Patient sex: F
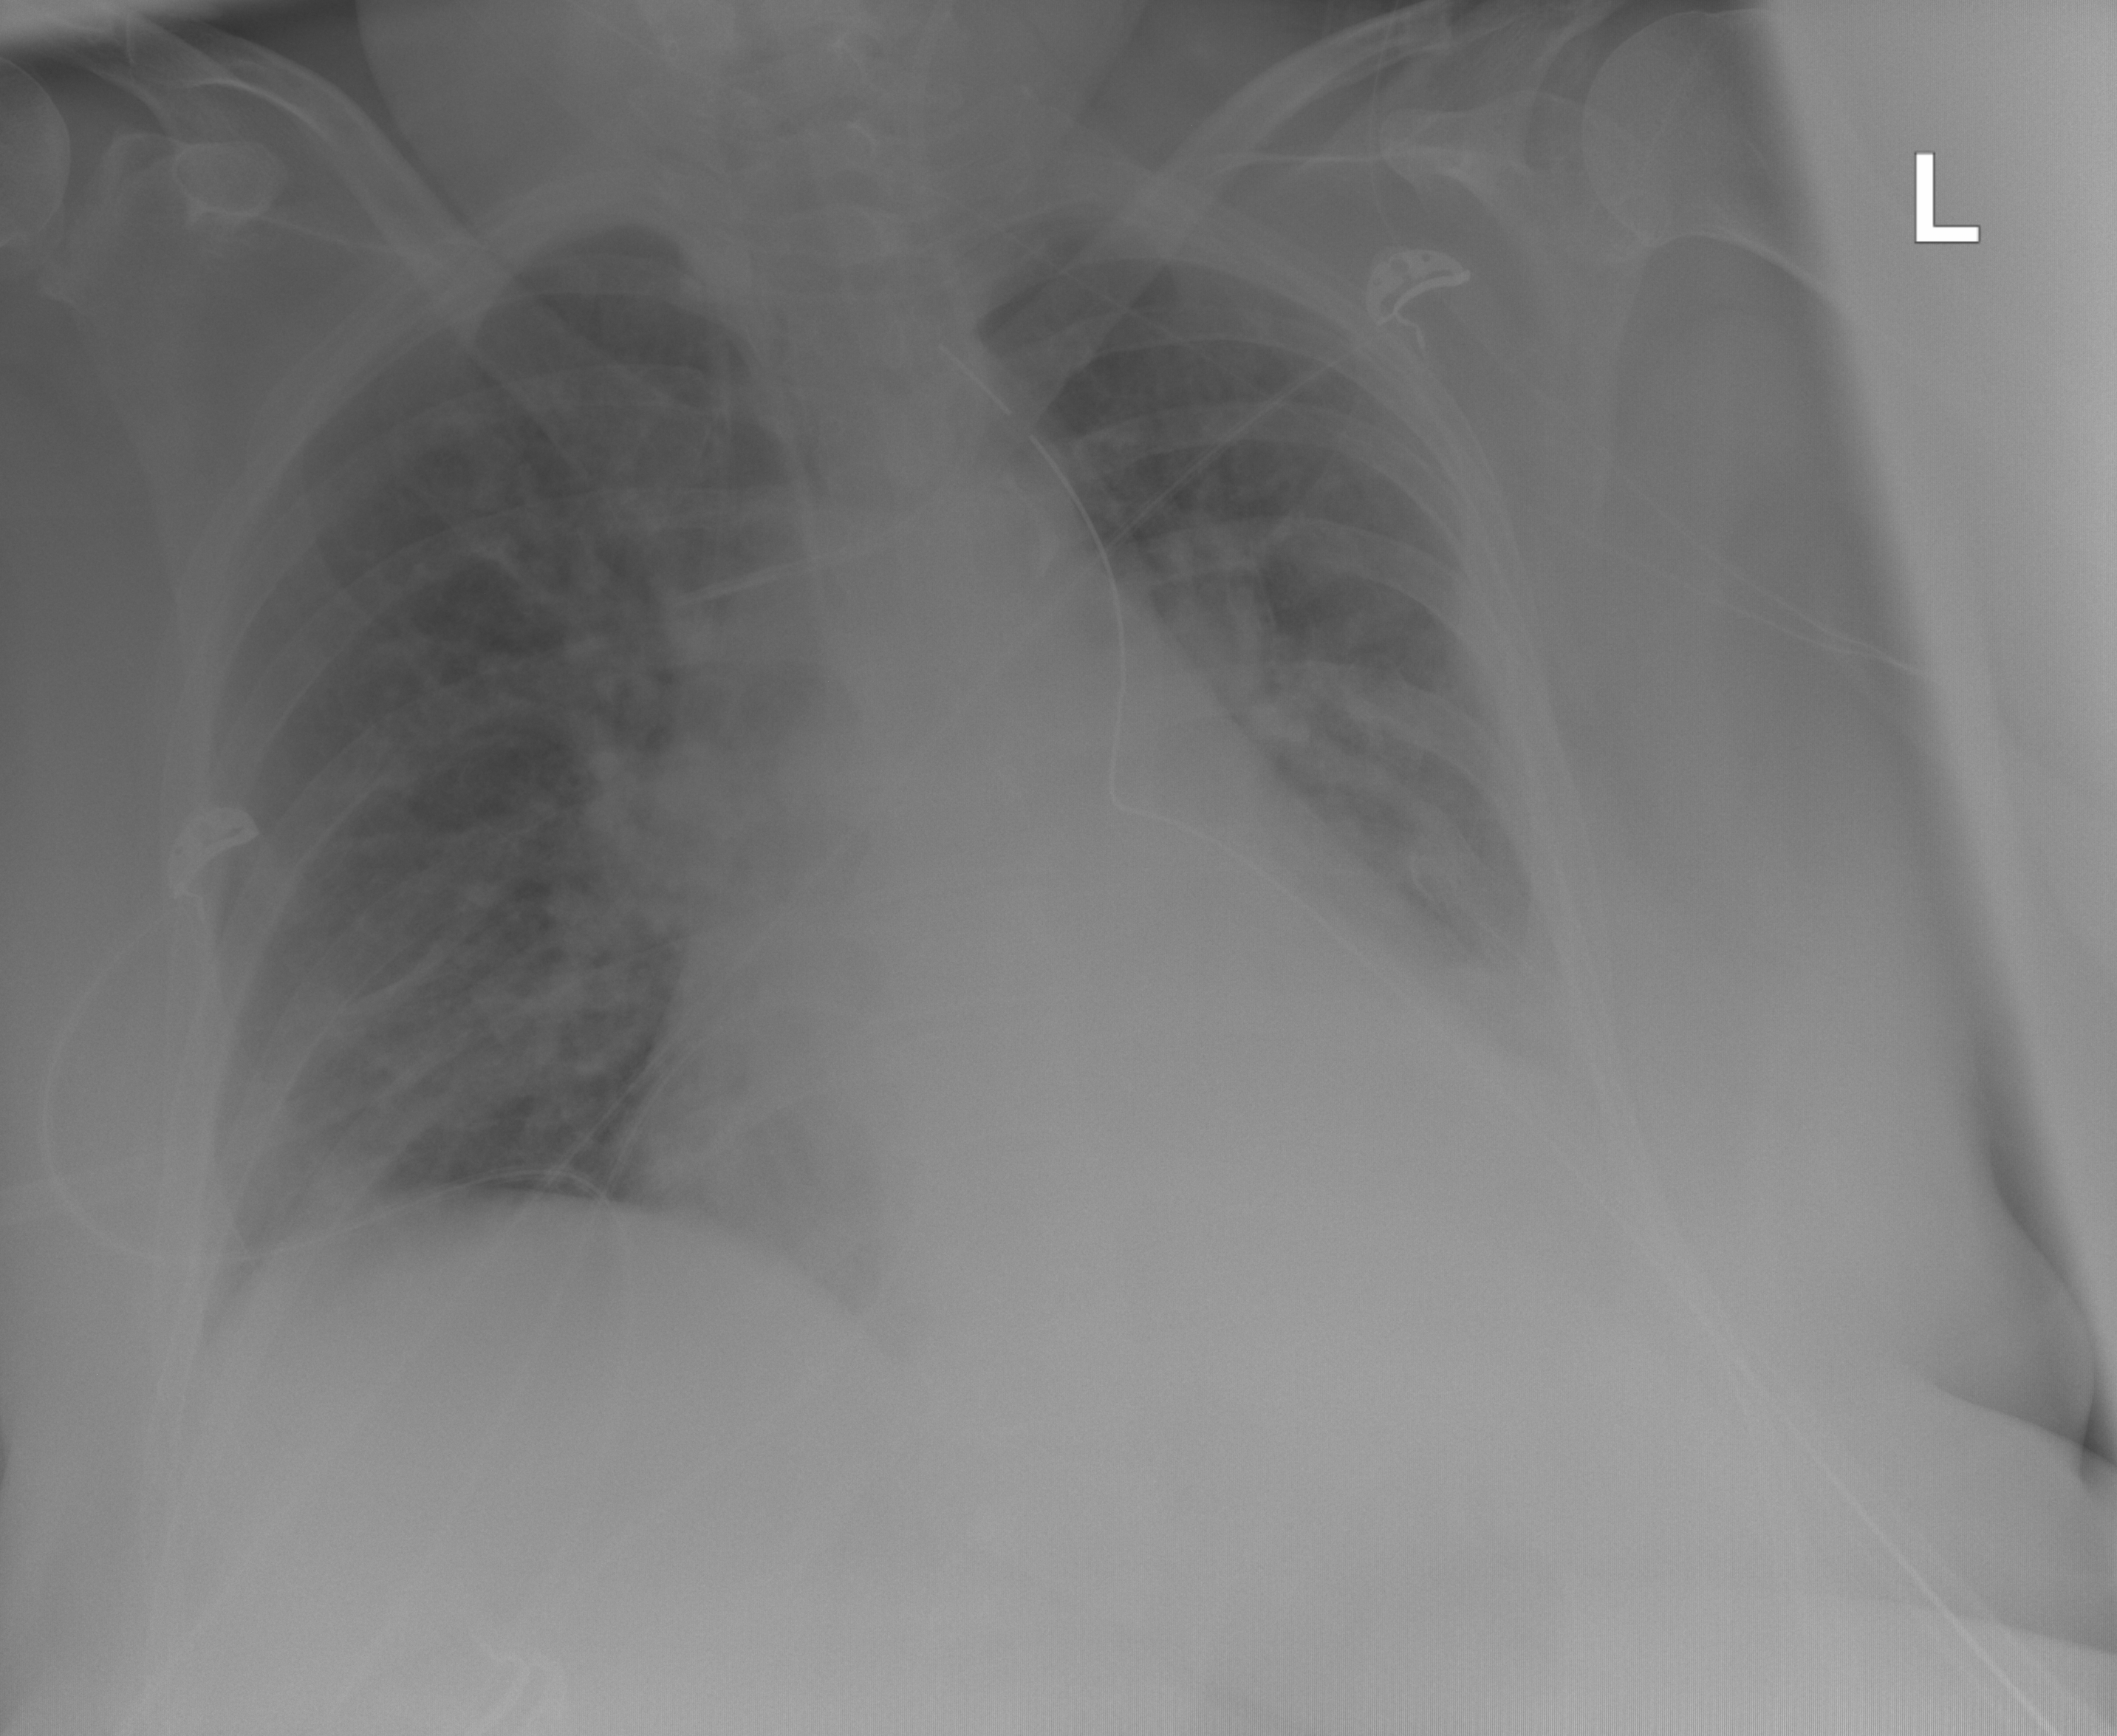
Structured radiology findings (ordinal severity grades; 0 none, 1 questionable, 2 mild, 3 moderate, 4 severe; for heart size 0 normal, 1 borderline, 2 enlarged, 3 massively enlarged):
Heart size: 2
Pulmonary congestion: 2
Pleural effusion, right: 0
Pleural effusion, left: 2
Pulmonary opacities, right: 2
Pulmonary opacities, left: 2
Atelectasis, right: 2
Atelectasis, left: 2